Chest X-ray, PA view. Patient: 41 years old, sex F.
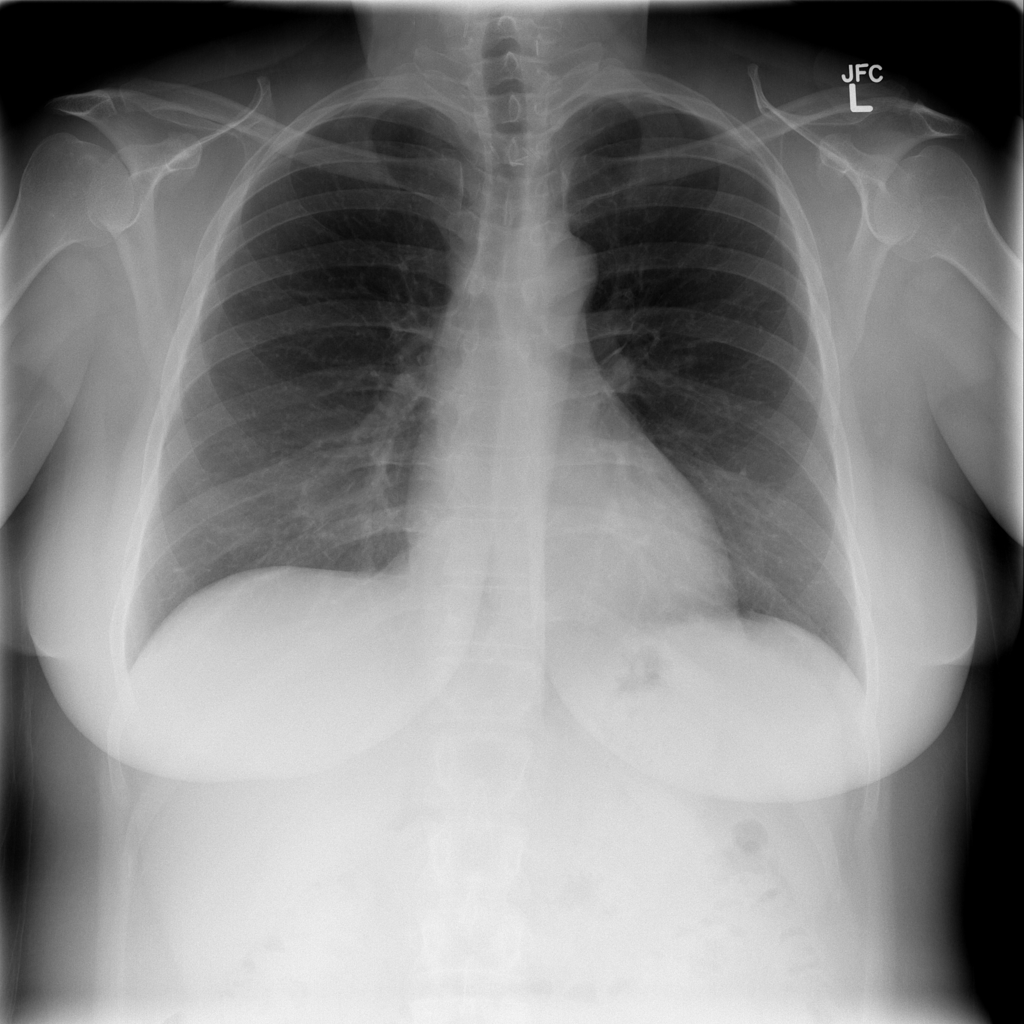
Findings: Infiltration